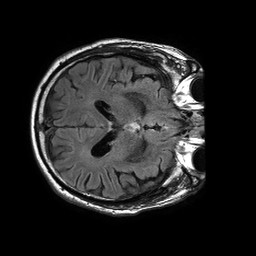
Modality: FLAIR
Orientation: axial
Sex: male
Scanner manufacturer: philips
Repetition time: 11 s
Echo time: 0.125 s